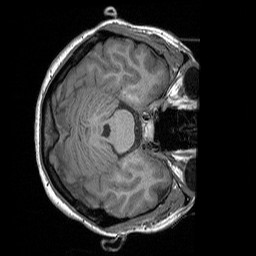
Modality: T1w
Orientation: axial
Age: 29
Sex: female
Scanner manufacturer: siemens
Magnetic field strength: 3 T
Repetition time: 1.9 s
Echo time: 0.00252 s